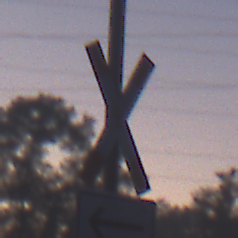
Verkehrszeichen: Andreaskreuz
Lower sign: RichtungsangabeDurchPfeile1
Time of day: SunriseSunset
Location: Outdoor (Nature)
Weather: Clear
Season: NotSpecified
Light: Natural